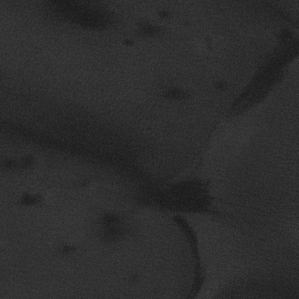
Label: frost